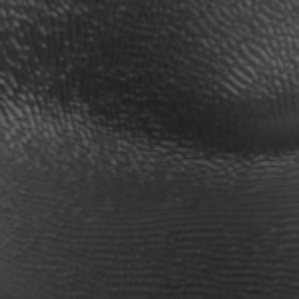
Label: frost